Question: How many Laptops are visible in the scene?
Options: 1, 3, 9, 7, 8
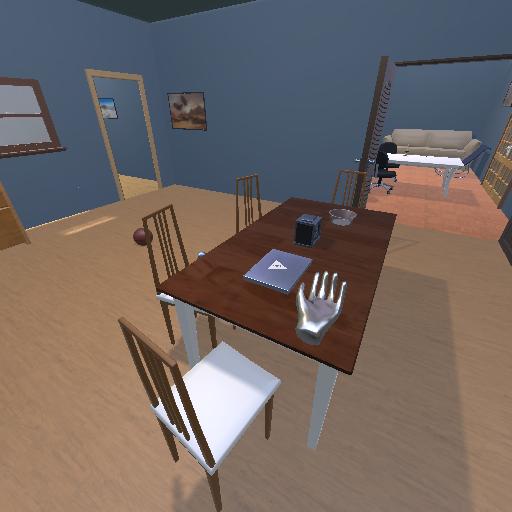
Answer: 1